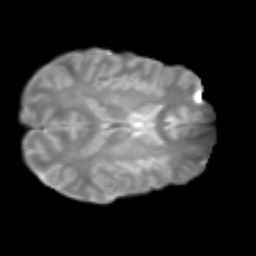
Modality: T2w
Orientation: axial
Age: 23
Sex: male
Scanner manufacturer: siemens
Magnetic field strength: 3 T
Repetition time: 2.3 s
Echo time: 0.085 s